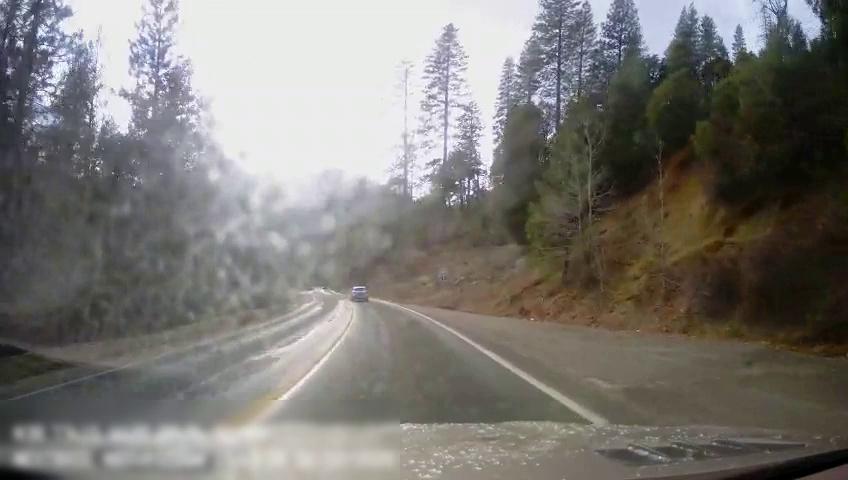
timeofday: Day
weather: Sunny
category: Drivable Space
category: Vehicles | Car
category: Lanes | Opposite Lane
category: Lanes | Current Lane
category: Lanes | Current Lane
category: Lanes | Current Lane